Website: crate-barrel
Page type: billing-address
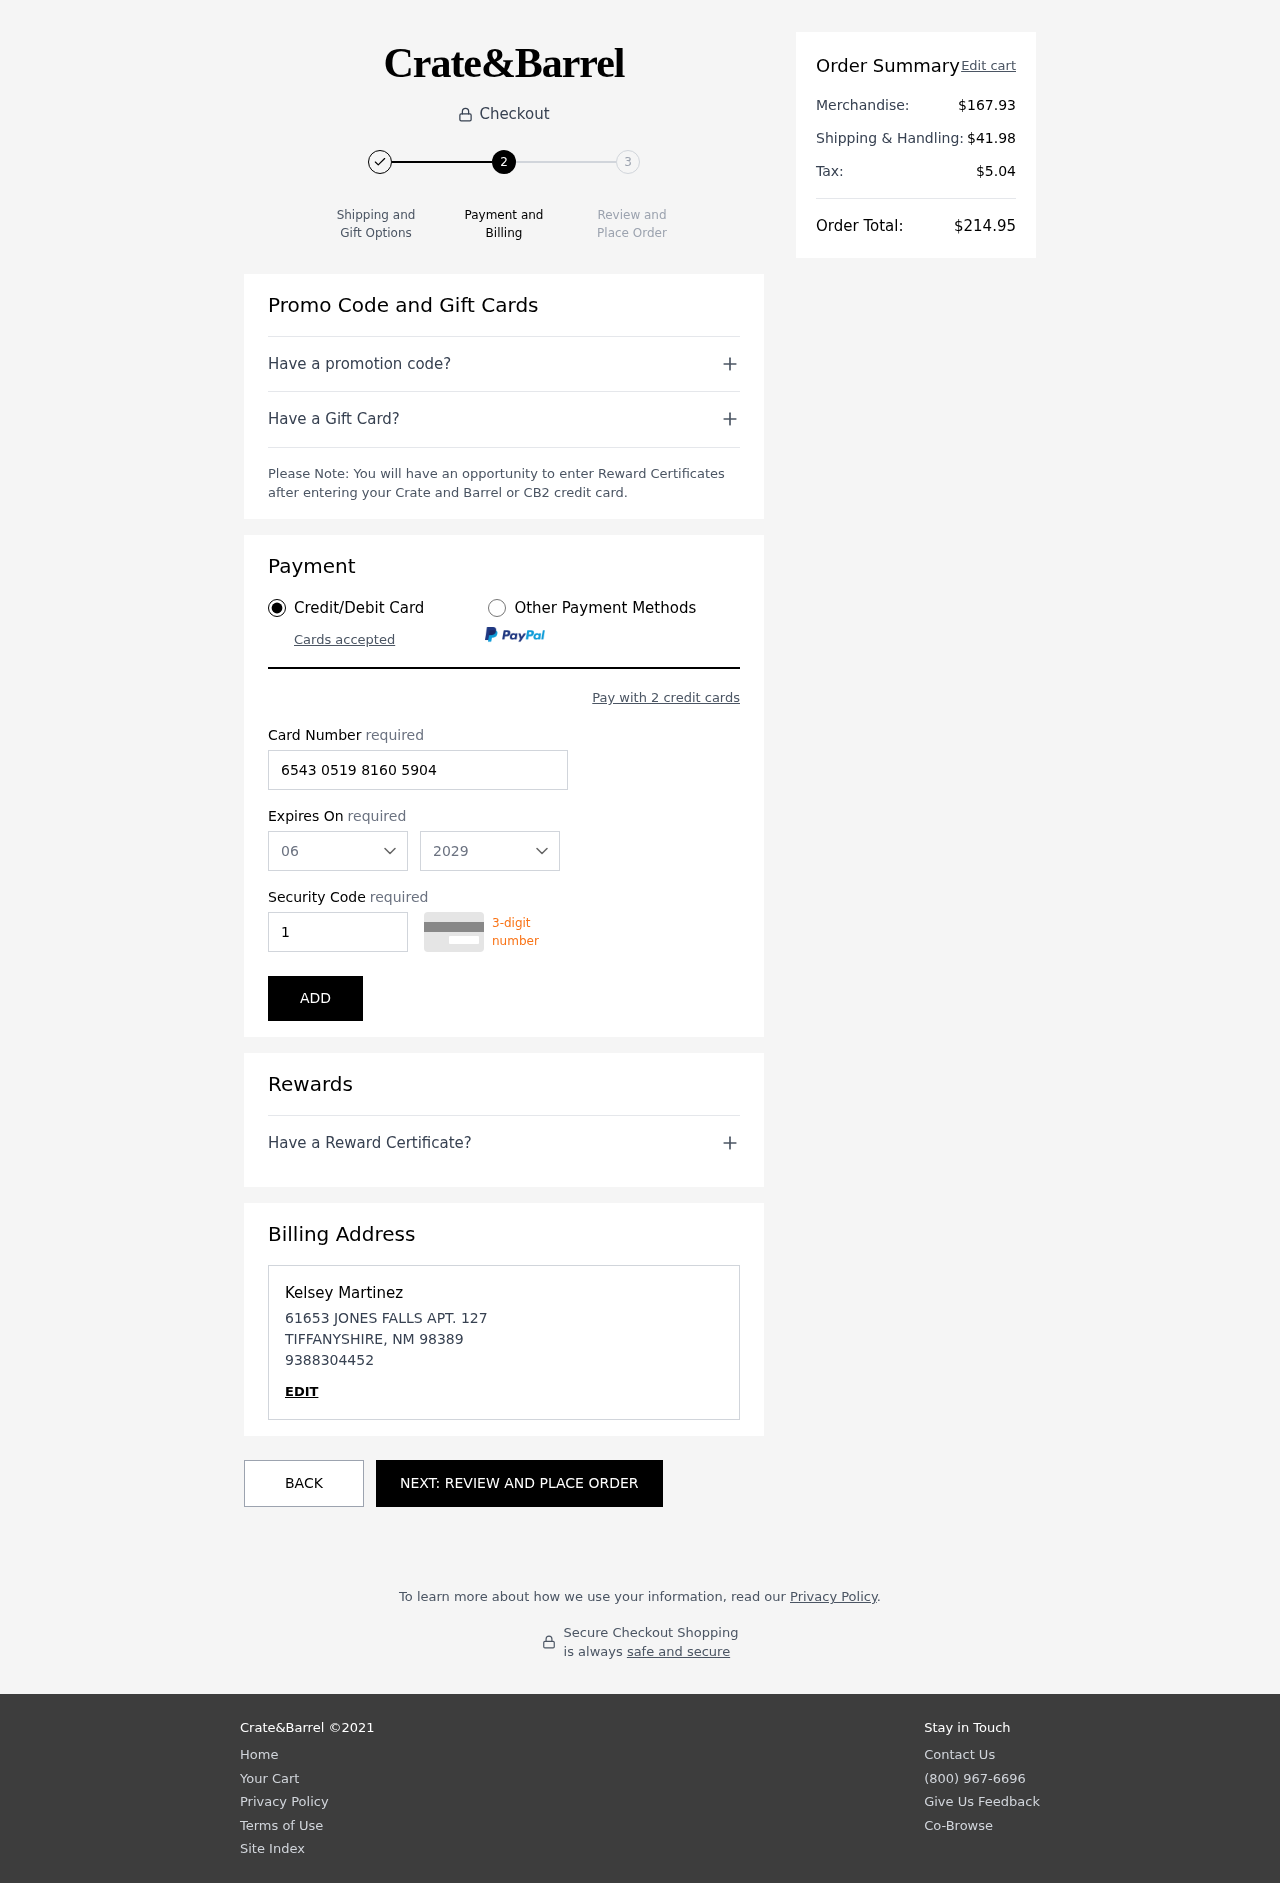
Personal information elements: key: PII_CARD_CVV
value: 102
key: PII_CARD_EXPIRY_MONTH
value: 06
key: PII_CARD_EXPIRY_YEAR
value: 29
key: PII_CARD_NUMBER
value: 6543 0519 8160 5904
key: PII_CITY
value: TIFFANYSHIRE
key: PII_FULLNAME
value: Kelsey Martinez
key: PII_PHONE
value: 9388304452
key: PII_POSTCODE
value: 98389
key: PII_STATE_ABBR
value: NM
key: PII_STREET
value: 61653 JONES FALLS APT. 127
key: PII_FIRSTNAME
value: Kelsey
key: PII_LASTNAME
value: Martinez
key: PII_PHONE_LINE
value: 4452
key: PII_PHONE_SUFFIX
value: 4452
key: PII_POSTCODE_FULL
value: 98389
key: PII_PHONE2
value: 9388304452
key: PII_PHONE3
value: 9388304452
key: PII_FULLNAME2
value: Kelsey Martinez
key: PII_FULLNAME3
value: Kelsey Martinez
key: PII_FIRSTNAME2
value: Kelsey
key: PII_FIRSTNAME3
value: Kelsey
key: PII_LASTNAME2
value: Martinez
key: PII_LASTNAME3
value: Martinez
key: PII_FIRSTNAME_DERIVED
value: Kelsey
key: PII_LASTNAME_DERIVED
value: Martinez
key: PII_PHONE_NUMERIC
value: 9388304452
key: PII_PHONE_LINE_NUMERIC
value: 4452
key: PII_PHONE_SUFFIX_NUMERIC
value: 4452
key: PII_POSTCODE_NUMERIC
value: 98389
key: PII_PHONE2_NUMERIC
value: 9388304452
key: PII_PHONE3_NUMERIC
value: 9388304452
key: PII_FULLNAME_DERIVED
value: Kelsey Martinez
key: PII_NAME_FULL_DERIVED
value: Kelsey Martinez
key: PII_PHONE_DIGITS
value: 9388304452
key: PII_PHONE_LAST4
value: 4452
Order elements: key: ORDER_SUBTOTAL
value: $167.93
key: ORDER_SHIPPING_COST
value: $41.98
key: ORDER_TAX
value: $5.04
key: ORDER_TOTAL
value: $214.95